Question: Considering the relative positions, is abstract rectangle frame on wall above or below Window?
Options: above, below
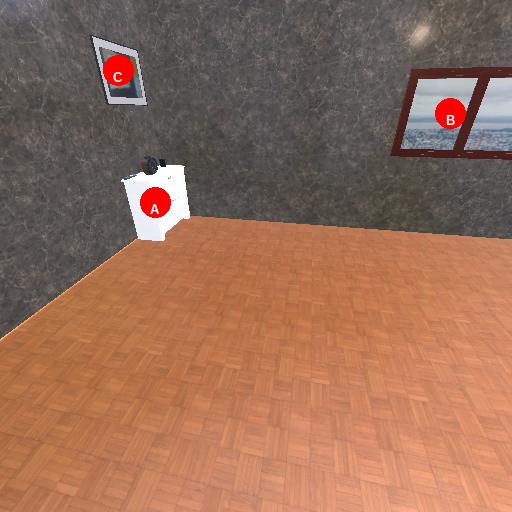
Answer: above